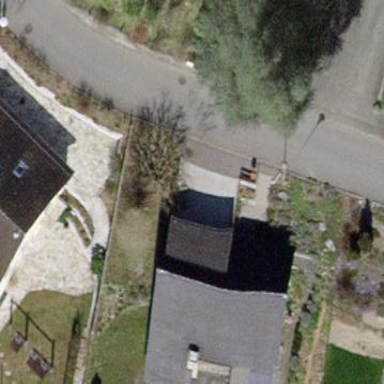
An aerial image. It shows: Detached building.